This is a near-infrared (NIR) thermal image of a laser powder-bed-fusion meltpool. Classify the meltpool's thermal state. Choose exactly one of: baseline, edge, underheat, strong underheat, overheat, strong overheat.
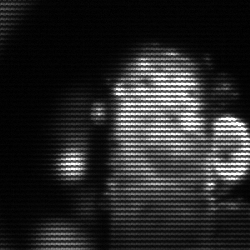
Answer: strong underheat